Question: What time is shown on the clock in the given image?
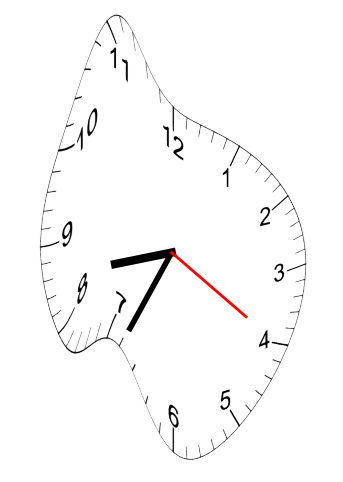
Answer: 08:34:20